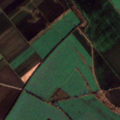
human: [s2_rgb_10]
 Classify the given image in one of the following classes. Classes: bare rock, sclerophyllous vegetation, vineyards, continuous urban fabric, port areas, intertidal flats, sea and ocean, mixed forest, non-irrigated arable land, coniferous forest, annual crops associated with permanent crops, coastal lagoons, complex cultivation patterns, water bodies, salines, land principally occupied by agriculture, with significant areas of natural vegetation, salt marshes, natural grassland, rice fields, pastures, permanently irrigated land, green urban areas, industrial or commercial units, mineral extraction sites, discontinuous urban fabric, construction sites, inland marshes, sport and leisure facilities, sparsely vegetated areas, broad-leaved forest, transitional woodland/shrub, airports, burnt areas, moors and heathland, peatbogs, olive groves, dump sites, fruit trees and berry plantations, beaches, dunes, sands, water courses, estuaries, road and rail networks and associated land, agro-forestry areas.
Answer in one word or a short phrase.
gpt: non-irrigated arable land, complex cultivation patterns